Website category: auto
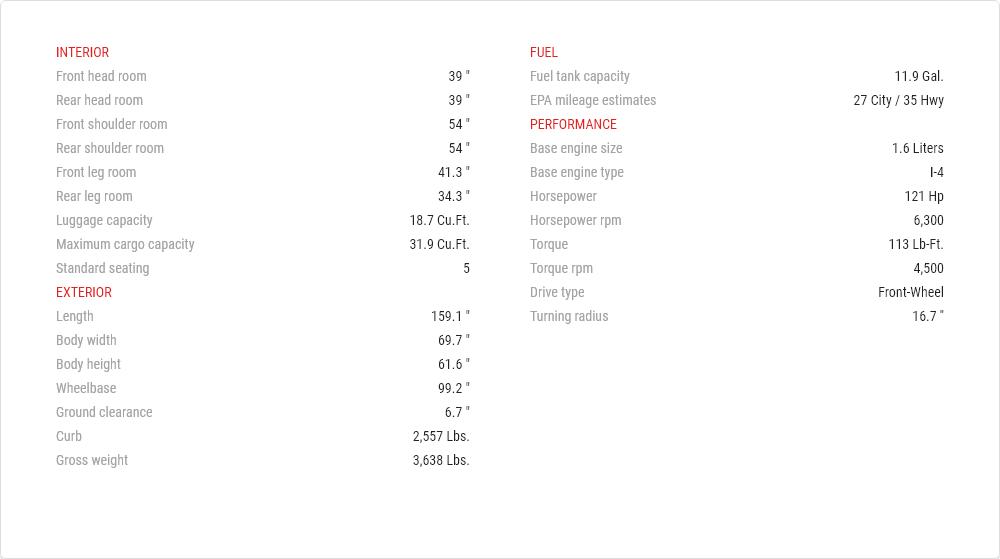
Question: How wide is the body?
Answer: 69.7 "

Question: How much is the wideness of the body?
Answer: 69.7 "

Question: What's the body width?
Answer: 69.7 "

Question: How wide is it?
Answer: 69.7 "

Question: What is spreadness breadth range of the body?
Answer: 69.7 "

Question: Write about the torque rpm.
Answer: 4,500

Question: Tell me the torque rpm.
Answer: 4,500

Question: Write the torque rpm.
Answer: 4,500

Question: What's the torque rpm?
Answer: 4,500

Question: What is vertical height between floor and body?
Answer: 6.7 "

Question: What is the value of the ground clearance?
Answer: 6.7 "

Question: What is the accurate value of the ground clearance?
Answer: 6.7 "

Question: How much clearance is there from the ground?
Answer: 6.7 "

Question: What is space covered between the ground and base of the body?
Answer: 6.7 "

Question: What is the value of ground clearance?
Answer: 6.7 "

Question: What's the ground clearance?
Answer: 6.7 "

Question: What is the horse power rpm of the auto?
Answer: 6,300

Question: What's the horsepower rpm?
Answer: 6,300

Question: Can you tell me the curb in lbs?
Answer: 2,557 lbs.

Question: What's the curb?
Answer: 2,557 lbs.

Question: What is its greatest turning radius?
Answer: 16.7 ''

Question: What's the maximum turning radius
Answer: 16.7 ''

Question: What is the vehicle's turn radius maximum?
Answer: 16.7 ''

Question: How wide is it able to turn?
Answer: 16.7 ''

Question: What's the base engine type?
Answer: I-4

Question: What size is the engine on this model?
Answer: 1.6 liters

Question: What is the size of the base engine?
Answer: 1.6 liters

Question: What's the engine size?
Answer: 1.6 liters

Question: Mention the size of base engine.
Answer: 1.6 liters

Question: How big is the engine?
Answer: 1.6 liters

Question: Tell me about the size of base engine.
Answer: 1.6 liters

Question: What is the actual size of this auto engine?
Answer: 1.6 liters

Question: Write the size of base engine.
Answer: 1.6 liters

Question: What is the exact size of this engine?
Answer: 1.6 liters

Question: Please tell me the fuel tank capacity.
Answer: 11.9 gal.

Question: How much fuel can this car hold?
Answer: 11.9 gal.

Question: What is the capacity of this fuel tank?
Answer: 11.9 gal.

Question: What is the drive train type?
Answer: front-wheel

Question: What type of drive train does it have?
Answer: front-wheel

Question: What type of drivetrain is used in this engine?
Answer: front-wheel

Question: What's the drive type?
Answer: front-wheel

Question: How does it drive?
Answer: front-wheel

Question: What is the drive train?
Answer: front-wheel

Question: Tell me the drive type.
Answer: front-wheel

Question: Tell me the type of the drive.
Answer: front-wheel

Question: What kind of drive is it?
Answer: front-wheel

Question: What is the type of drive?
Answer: front-wheel

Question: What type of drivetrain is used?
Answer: front-wheel

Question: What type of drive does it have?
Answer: front-wheel

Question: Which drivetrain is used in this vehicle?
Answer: front-wheel

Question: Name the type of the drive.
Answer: front-wheel

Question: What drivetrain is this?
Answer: front-wheel

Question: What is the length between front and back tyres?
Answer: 99.2 "

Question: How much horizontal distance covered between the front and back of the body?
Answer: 99.2 "

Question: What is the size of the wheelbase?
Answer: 99.2 "

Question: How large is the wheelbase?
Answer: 99.2 "

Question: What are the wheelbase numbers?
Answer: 99.2 "

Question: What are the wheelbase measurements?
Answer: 99.2 "

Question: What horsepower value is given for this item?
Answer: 121 hp

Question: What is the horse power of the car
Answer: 121 hp

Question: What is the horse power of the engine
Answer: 121 hp

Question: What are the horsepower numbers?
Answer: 121 hp

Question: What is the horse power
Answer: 121 hp

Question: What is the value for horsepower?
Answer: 121 hp